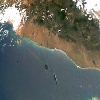
Label: water